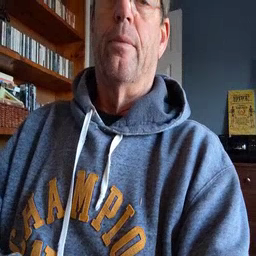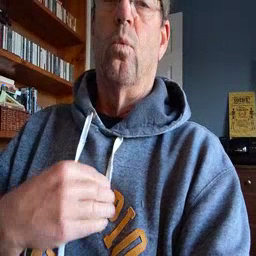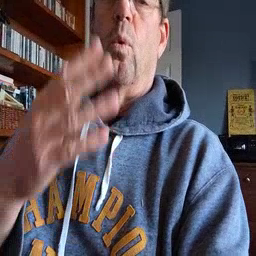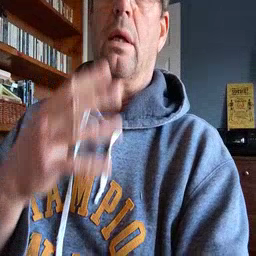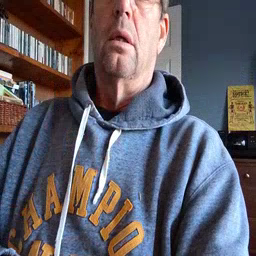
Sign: white